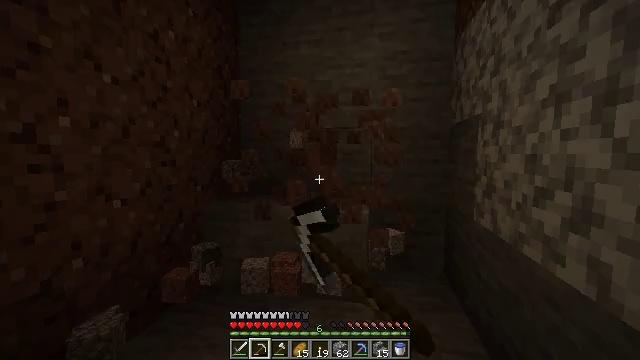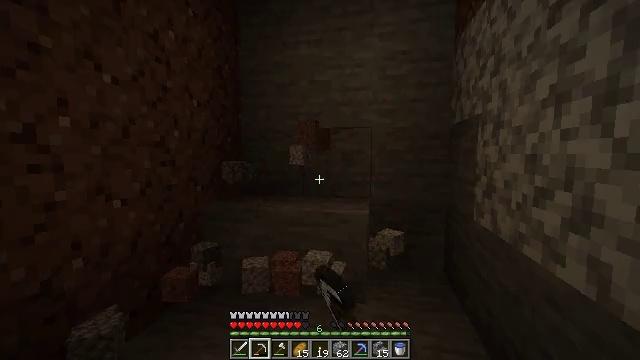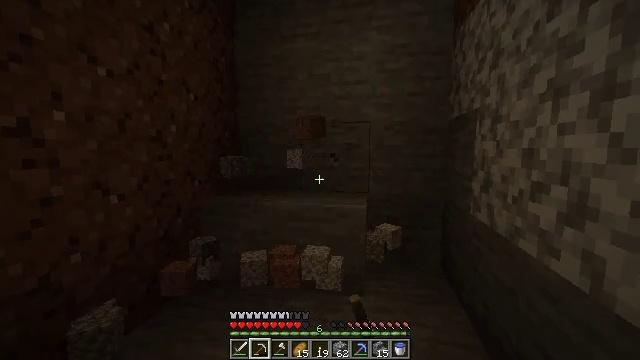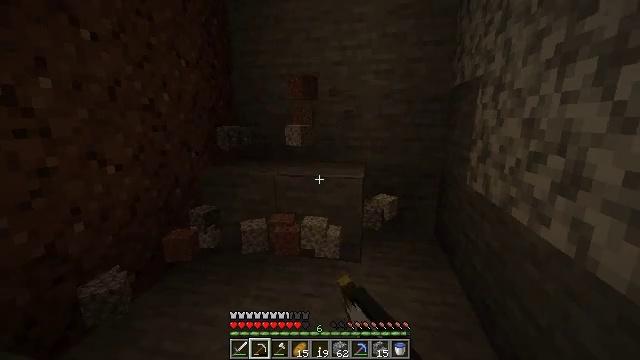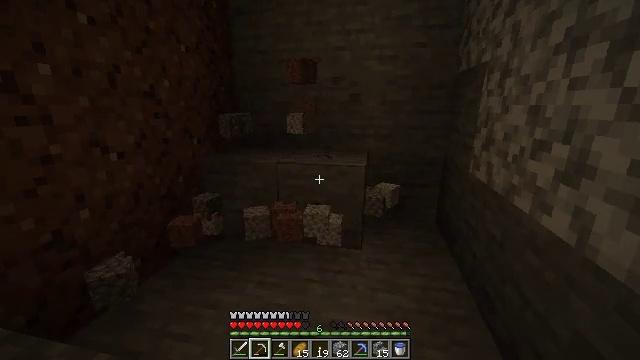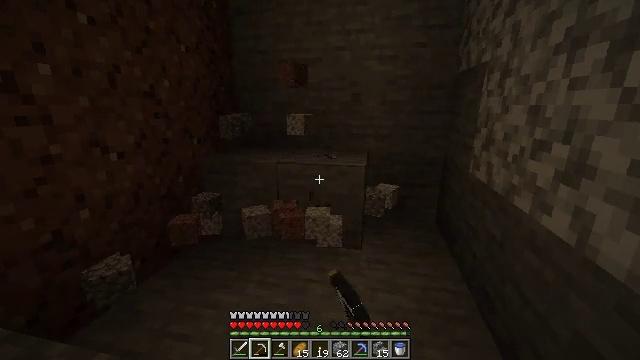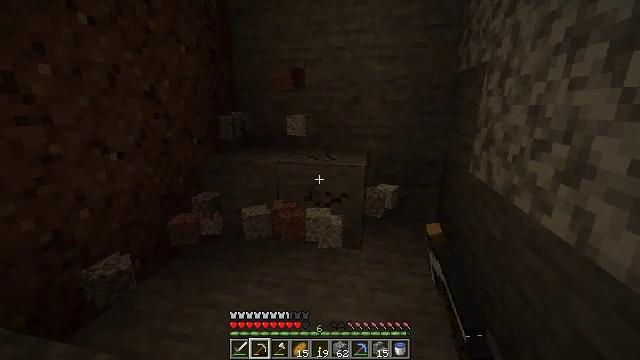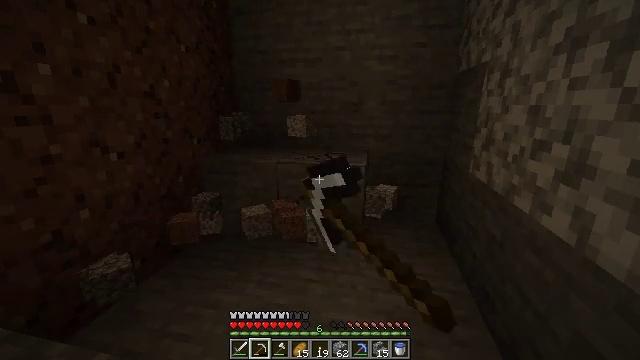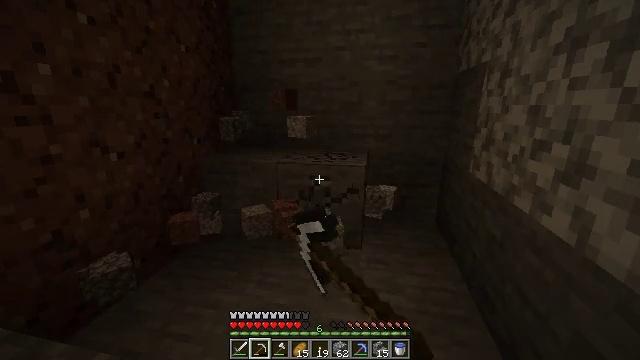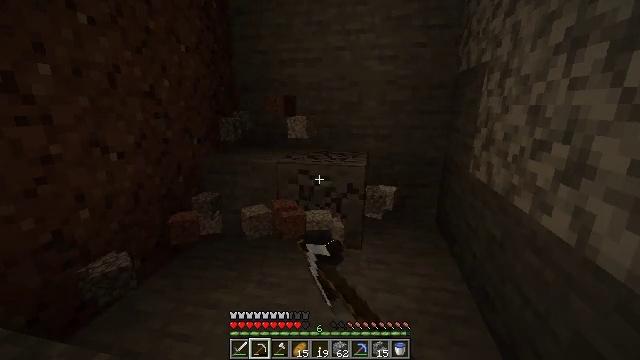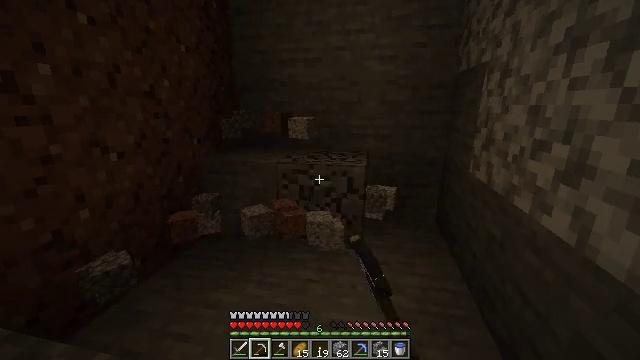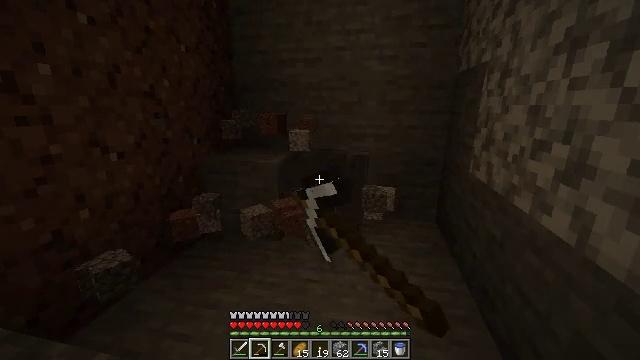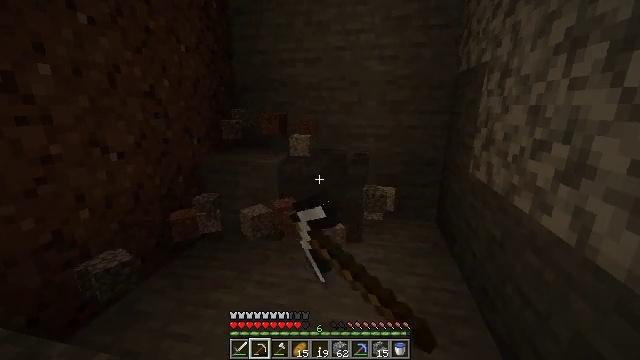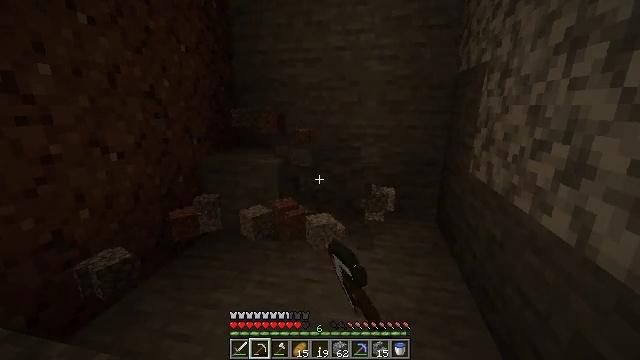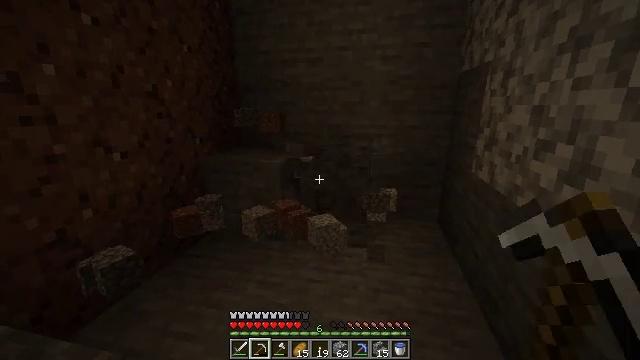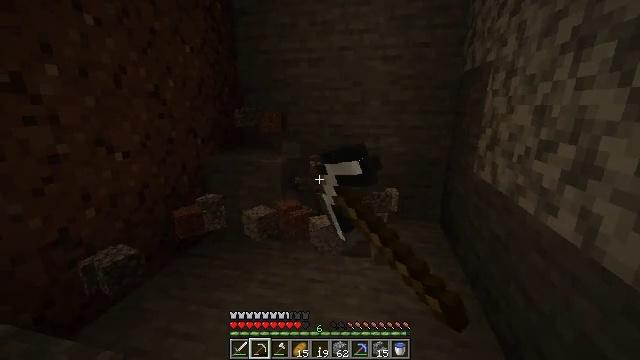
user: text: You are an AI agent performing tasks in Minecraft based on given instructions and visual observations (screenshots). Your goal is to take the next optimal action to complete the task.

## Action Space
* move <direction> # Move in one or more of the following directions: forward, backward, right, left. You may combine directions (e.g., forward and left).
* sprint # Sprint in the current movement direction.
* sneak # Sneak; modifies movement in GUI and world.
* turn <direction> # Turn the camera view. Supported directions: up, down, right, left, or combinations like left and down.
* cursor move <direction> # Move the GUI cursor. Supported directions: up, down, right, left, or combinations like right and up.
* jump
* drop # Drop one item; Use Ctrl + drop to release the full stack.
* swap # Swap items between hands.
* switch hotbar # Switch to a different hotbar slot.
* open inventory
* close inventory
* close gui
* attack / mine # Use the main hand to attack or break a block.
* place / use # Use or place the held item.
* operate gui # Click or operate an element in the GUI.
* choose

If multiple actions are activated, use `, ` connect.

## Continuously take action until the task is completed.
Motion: motion action
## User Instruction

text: Collect stone from the mine.
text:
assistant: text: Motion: attack / mine
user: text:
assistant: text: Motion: turn down, attack / mine
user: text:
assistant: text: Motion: turn down, attack / mine
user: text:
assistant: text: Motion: turn down, attack / mine
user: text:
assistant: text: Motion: attack / mine
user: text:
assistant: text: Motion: attack / mine
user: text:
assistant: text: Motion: attack / mine
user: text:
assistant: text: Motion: attack / mine
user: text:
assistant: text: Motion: attack / mine
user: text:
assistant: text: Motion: attack / mine
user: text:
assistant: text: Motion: attack / mine
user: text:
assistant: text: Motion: attack / mine
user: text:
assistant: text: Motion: attack / mine
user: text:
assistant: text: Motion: attack / mine
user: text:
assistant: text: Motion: attack / mine
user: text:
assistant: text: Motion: turn left, attack / mine
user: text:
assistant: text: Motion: turn left and down, attack / mine
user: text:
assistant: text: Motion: turn left, attack / mine
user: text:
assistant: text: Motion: attack / mine
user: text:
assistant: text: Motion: attack / mine
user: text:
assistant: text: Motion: attack / mine
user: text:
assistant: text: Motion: attack / mine
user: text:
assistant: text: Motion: attack / mine
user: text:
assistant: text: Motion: attack / mine
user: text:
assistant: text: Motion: attack / mine
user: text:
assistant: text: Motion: attack / mine
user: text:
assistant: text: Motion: attack / mine
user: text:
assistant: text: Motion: attack / mine
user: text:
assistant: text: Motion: attack / mine
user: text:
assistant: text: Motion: attack / mine